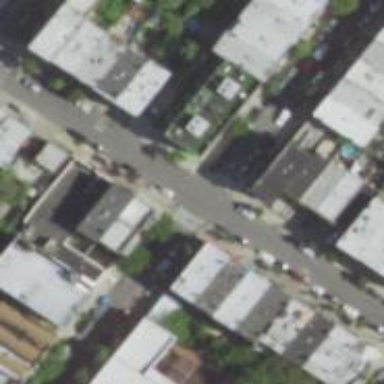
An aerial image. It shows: Residential road with separate sidewalk.